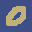
Label: 0